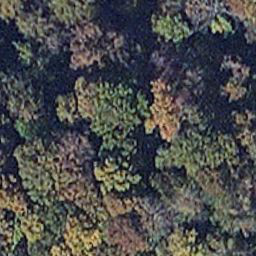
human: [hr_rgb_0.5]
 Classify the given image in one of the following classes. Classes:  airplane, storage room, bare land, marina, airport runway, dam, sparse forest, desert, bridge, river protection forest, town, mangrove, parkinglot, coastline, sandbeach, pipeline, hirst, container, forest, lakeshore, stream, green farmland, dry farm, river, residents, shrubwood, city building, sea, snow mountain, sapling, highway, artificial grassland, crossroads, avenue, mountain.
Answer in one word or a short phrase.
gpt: mangrove